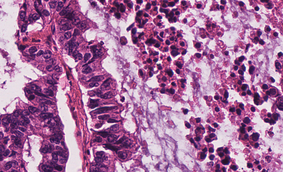
Tumor epithelial tissue: yes
Tumor-associated stroma tissue: yes
Normal tissue: no